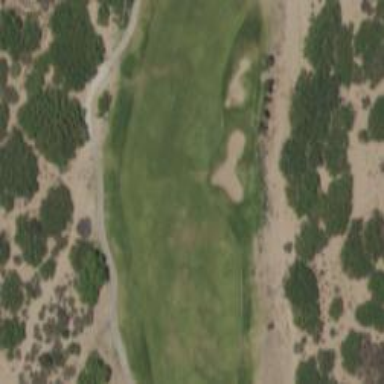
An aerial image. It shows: Golf hole.